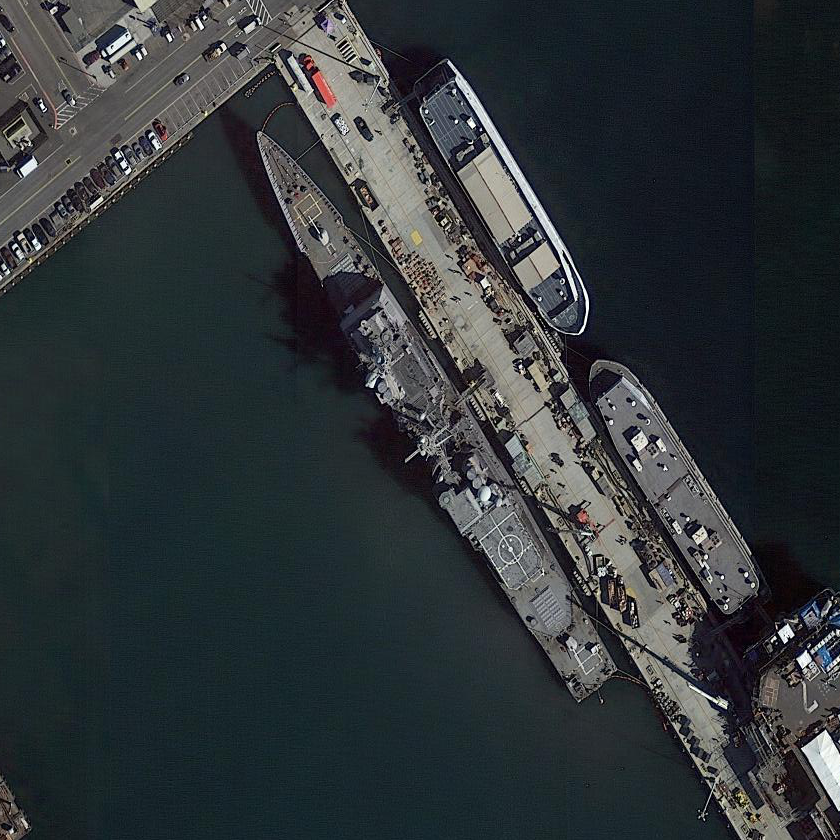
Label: cruiser